一年级 · 画法几何学
在点子图上画出一个长方形、一个三角形、一个正方形。(6 分)

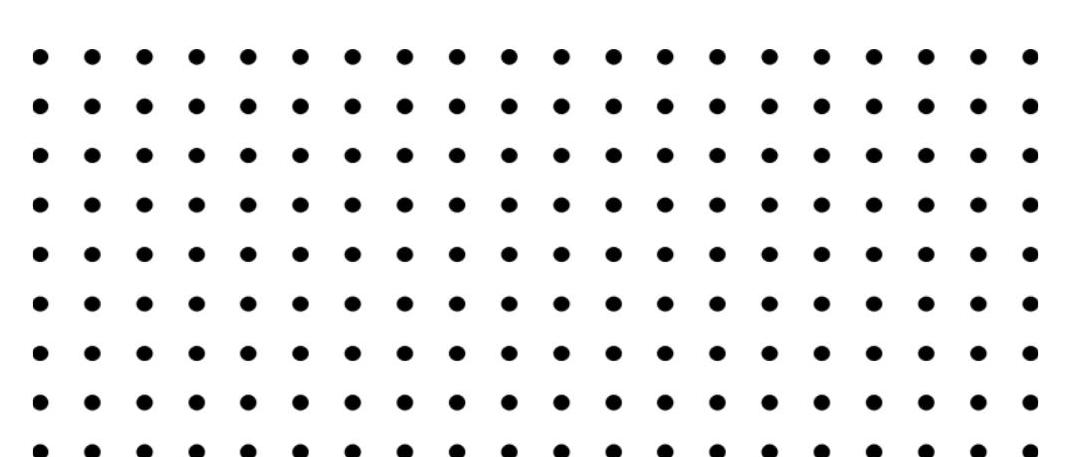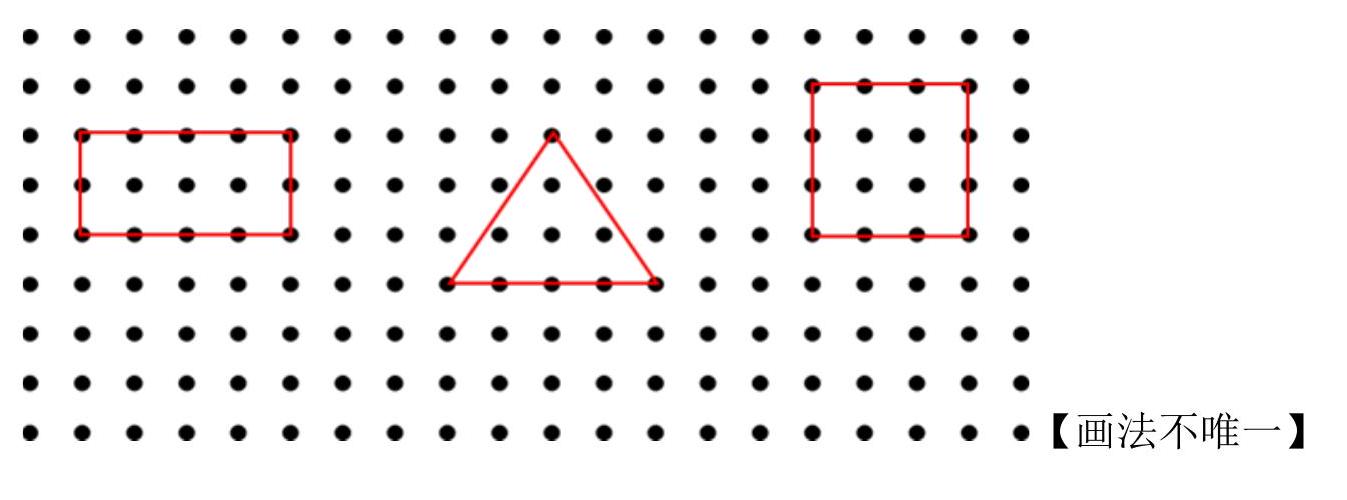
答案: 每个图 2 分，共 6 分）

-     - 年

$\bullet \cdot \bullet \bullet \bullet \cdot \bullet \cdot \bullet \cdot \bullet \cdot \bullet \bullet \bullet \bullet \bullet \bullet \bullet \bullet \bullet$

・...・ $\cdot \bullet \cdot(\bullet \bullet \bullet \bullet \cdot \bullet \cdot b$

・ $\cdot \bullet \cdot \bullet \cdot \bullet \cdot \bullet \bullet \bullet \bullet \bullet \bullet \bullet \bullet \bullet \bullet \bullet \bullet$

- $\bullet \bullet \bullet \bullet \bullet \bullet \bullet \bullet \bullet \bullet \bullet \bullet \bullet \bullet \bullet \bullet \bullet \bullet$